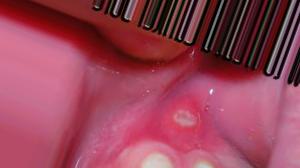
Condition: Mouth Ulcer